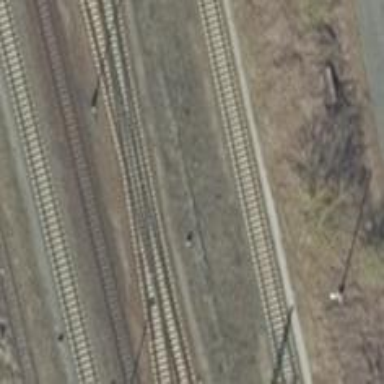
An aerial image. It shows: Railway track.